Question: I have the following HTML that I am both sending in an email and using to create a web page.
'''
<div>
<a name="id-23"></a>
<h2>Free Legal Defense Services for Lester et al</h2>
<div class="ExternalClass43FFE3E27D8B457FBF45BD9E20AC7FE3">
<p><img src="http://www.mynevadacounty.com/NC/CEO/Resources/FridayMemo/FM-20121026-State Capitol.jpg" alt="" style="margin:5px;float:left;vertical-align:auto" />
Blah blah blah blah blah blah blah blah blah blah blah blah blah blah blah blah blah blah blah blah blah blah blah blah blah blah blah blah blah blah blah blah blah blah blah blah blah blah blah blah blah blah blah blah blah blah blah blah blah blah blah
</p>
</div>
</span>
</div>
'''
The webpage wraps the text as I would like, but the email does not:

How can I get the text to properly wrap?
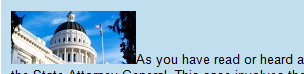
Answer: According to this <URL>...
So, you're stuck using tables if you want to get really down and dirty with a custom html email. Mail Chimp has a bunch of free html email templates that i'd recommend starting out with as a base... tables are a pain in the freaking ass.